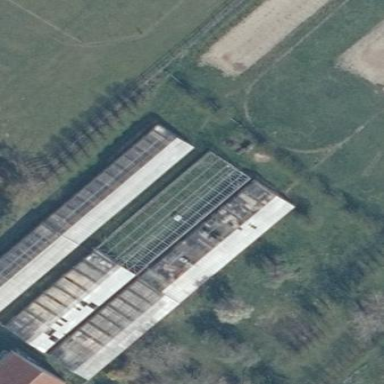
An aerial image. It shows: Greenhouse.